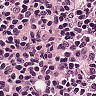
Metastatic tissue present: no